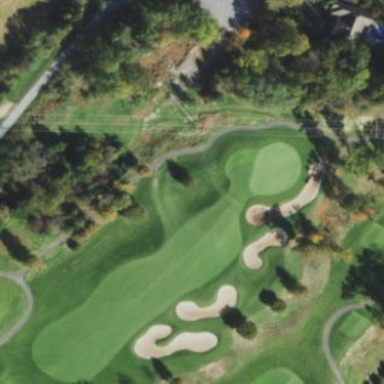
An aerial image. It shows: Rough area in golf course.